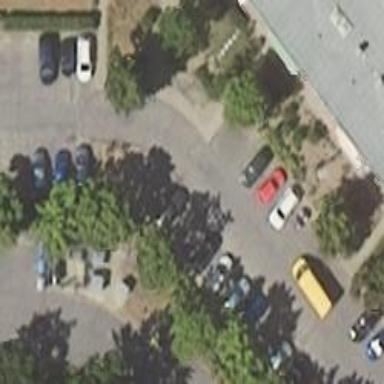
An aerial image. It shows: Road serving as parking aisle.